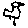
Label: bird